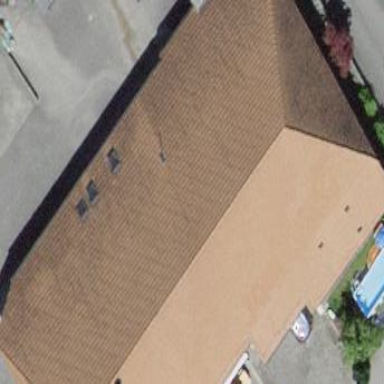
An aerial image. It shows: Building with hipped roof made of roof tiles.